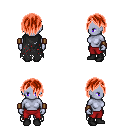
a pixel art fantasy rpg character, female body template, dark elf, purple skin, black tattered cape, red pants, red bangs hairstyle, leather bracers, black shoes, four views (front, back, left, right), 2x2 character sprite sheet, small pixel art, hard edges, no anti-aliasing